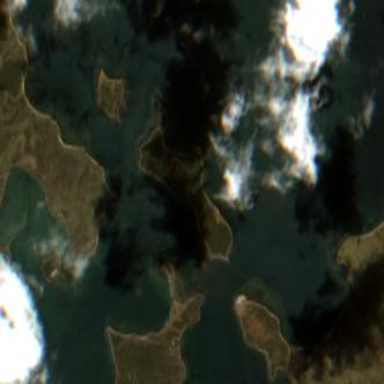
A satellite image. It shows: Islet along the natural coastline.